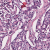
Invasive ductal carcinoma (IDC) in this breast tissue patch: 1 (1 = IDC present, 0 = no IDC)